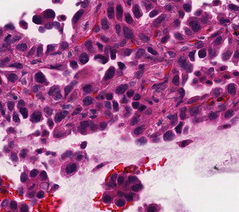
Tumor epithelial tissue: yes
Tumor-associated stroma tissue: no
Normal tissue: no